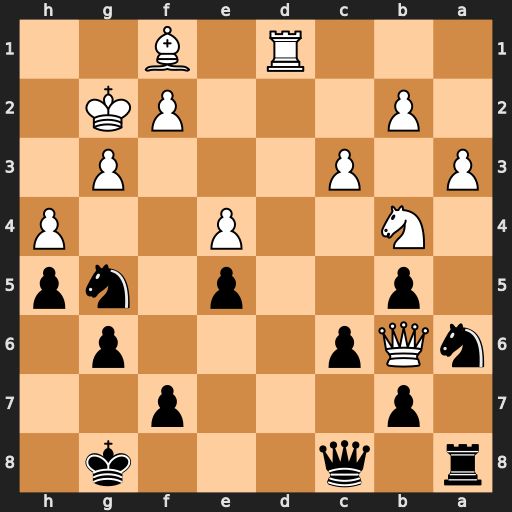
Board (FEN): r1q3k1/1p3p2/nQp3p1/1p2p1np/1N2P2P/P1P3P1/1P3PK1/3R1B2
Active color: b
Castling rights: -
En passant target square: -
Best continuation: Qh3+ Kg1 Nf3#